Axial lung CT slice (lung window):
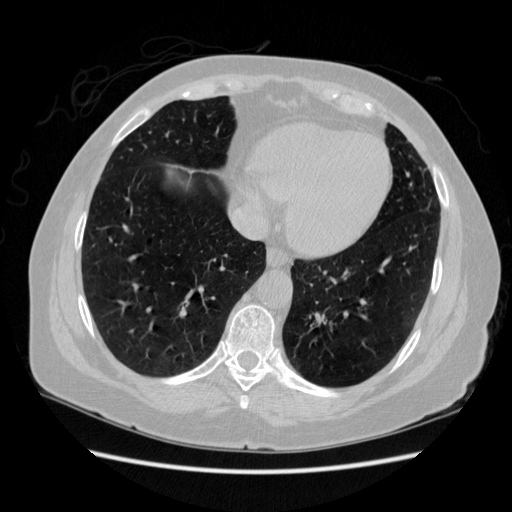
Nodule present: no